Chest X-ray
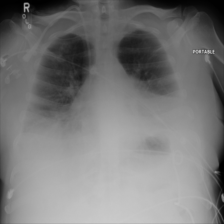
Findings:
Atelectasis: positive
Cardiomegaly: negative
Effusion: negative
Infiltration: negative
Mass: negative
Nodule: negative
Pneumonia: negative
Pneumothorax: negative
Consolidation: negative
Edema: negative
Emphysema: negative
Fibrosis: negative
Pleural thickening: negative
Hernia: negative